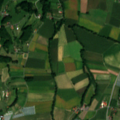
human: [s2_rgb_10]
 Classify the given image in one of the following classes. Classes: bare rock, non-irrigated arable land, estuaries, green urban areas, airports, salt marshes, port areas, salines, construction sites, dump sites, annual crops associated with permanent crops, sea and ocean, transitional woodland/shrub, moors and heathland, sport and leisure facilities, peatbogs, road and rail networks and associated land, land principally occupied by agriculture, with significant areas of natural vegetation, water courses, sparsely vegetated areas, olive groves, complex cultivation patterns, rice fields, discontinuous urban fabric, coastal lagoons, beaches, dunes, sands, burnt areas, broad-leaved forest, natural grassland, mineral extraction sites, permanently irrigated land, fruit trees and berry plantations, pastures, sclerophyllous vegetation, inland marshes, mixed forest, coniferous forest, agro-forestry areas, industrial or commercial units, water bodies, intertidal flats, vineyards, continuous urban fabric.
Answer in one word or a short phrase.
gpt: non-irrigated arable land, vineyards, complex cultivation patterns, broad-leaved forest